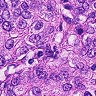
Metastatic tissue present: yes